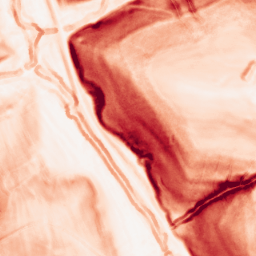
Category: morphological
Decomposition family: morphological_gradient
Decomposition parameters: size: 3
shape: disk
Upsampling method: bilinear
Upsampling parameters: scale: 8
Upsampling scale: 8